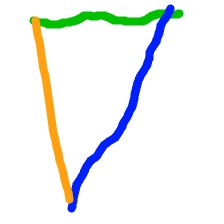
Shape: triangle